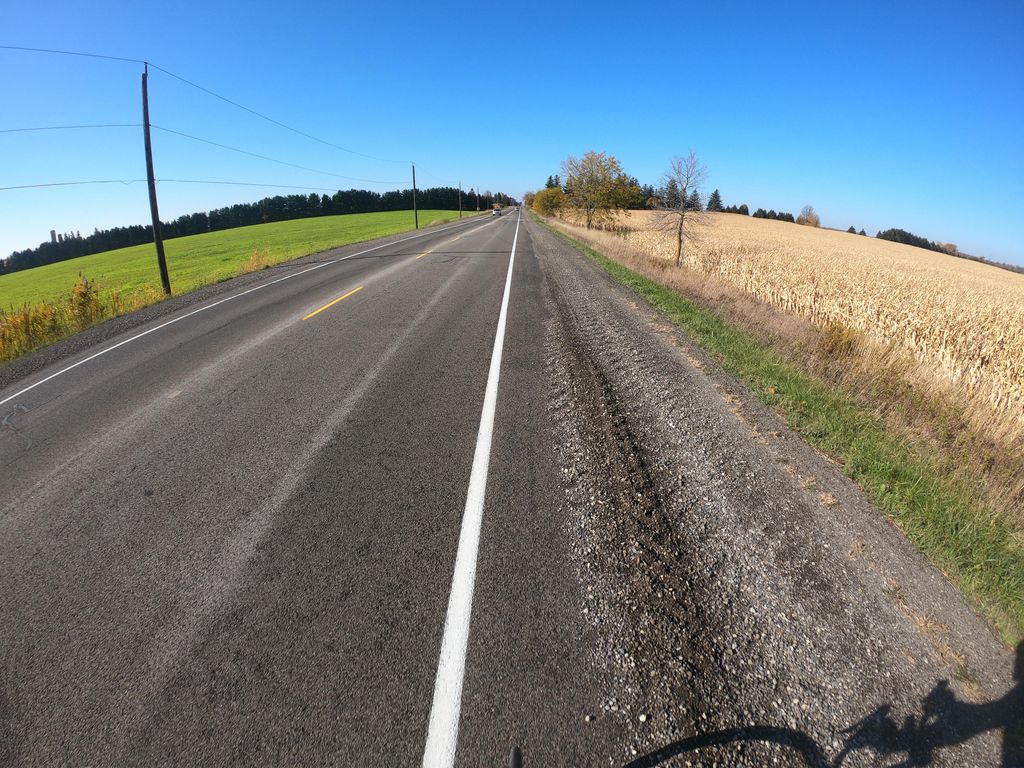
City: kitchener-waterloo